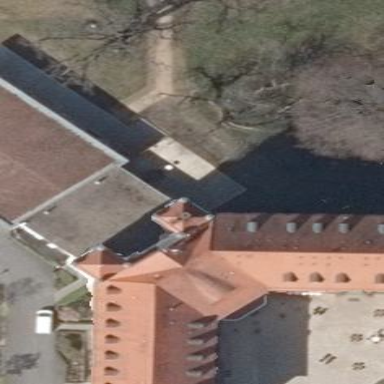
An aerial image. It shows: White hotel building with hipped roof made of red roof tiles. This historic castle hotel showcases unique architectural design.